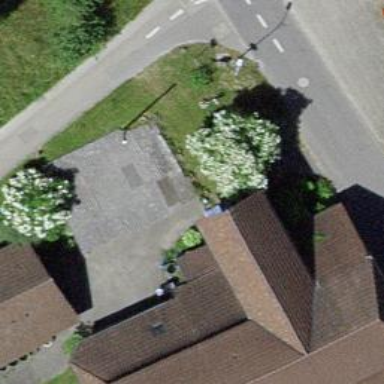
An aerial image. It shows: Garage building.